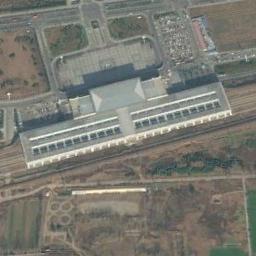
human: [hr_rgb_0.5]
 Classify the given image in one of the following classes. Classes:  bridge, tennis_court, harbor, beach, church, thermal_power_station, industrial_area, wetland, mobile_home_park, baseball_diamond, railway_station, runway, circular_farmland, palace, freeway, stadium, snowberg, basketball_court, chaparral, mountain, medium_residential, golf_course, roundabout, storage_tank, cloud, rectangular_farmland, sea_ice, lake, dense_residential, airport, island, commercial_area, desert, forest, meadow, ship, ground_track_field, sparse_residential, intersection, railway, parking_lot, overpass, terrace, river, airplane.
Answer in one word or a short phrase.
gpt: railway_station